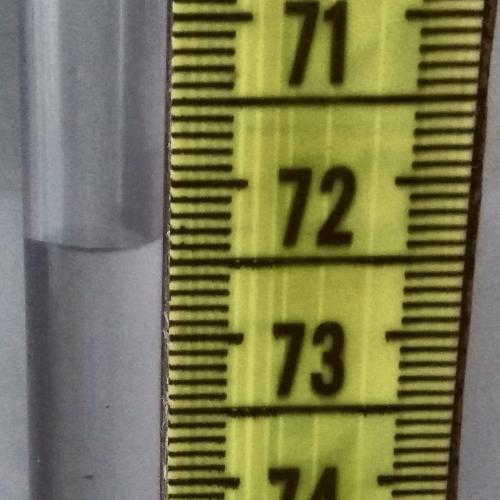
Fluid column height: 72.4 cm